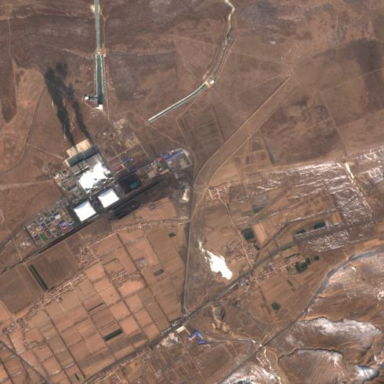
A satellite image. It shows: Industrial area with coal power plant.